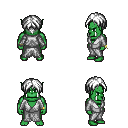
a pixel art fantasy rpg character, male body template, orc, green skin, white robe, gold greaves, white parted hairstyle, bracelets, four views (front, back, left, right), 2x2 character sprite sheet, small pixel art, hard edges, no anti-aliasing